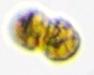
Label: Margalefidinium